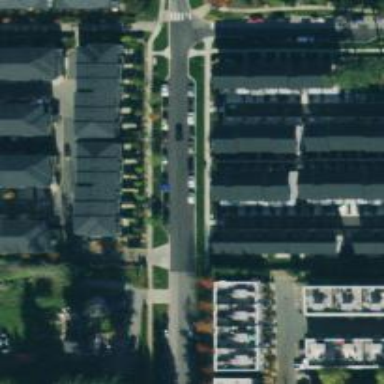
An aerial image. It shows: Residential road with separate asphalt sidewalk.